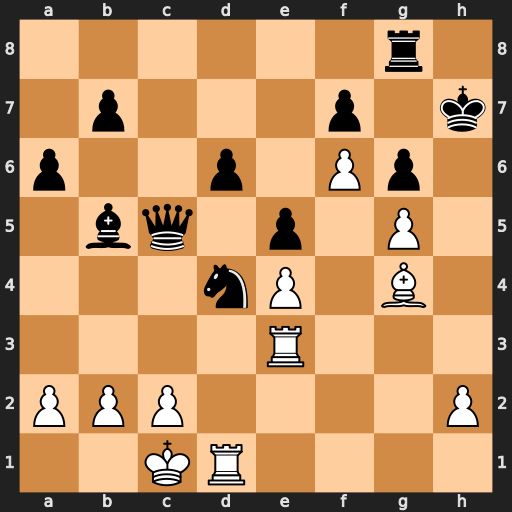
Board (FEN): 6r1/1p3p1k/p2p1Pp1/1bq1p1P1/3nP1B1/4R3/PPP4P/2KR4
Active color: w
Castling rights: -
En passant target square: -
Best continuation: Rh3#